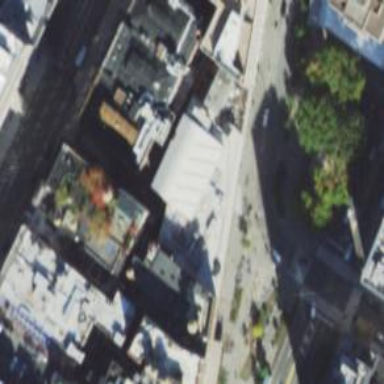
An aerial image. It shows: Theater building.